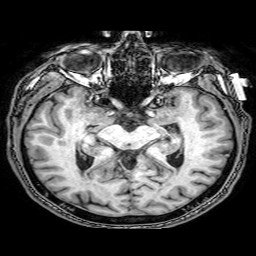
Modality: T1w
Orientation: coronal
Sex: male
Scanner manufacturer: philips
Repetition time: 0.008114 s
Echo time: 0.00371 s